Question: I am building a site where candidates can post their resume and employers can post their jobs.
The employers can post a job with multiple qualifications and I saved it in database like this 'PHP,Javascript,ASP'. Now I want admin to be able to select the candidates who are eligible for a post.
I have written the query:
'''
$sql = "
SELECT
cand_f_name,
cand_l_name,
cand_qualification,
cand_phone,
cand_email,
cand_experience_yr,
cand_experience_mn,
cand_message,
cand_id
FROM
tbl_cand_data
WHERE
cand_qualification LIKE '%$emp_q%'
'''
But it is not showing the expected result. I think my condition 'cand_qualification LIKE '$emp_q'' is wrong.
My tbl_cand_data :
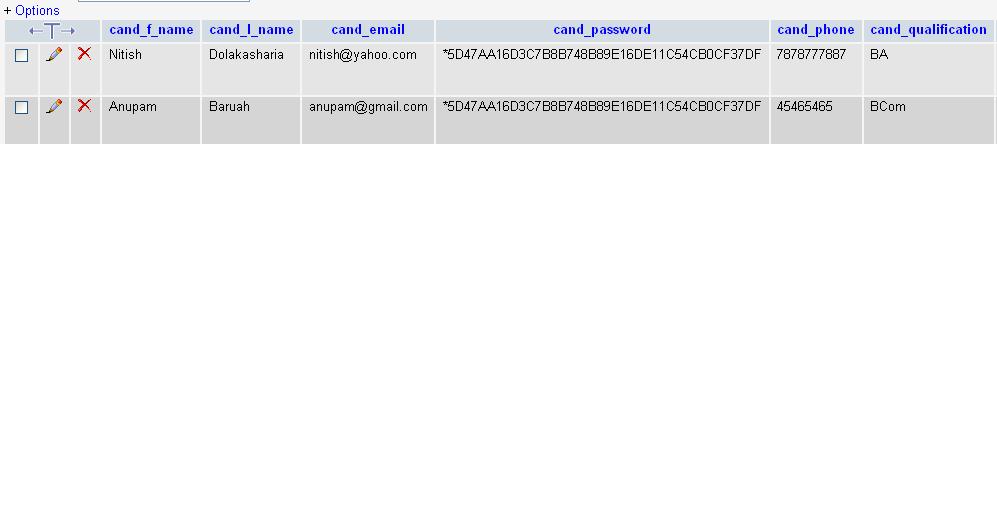
Answer: If you are doing a <URL> query you should include wildcards, as they will match a string containing, otherwise just do an exact match using =:
'''
// String match
WHERE
cand_qualification LIKE '%emp_q%';
// Exact match
WHERE
cand_qualification = '$emp_q';
// You could try a WHERE IN clause as well
WHERE cand_qualification IN ('$emp_q');
// Values have to be quoted individually
WHERE cand_qualification IN ('BA','BSc','BCom');
// If you have an array you can do this:
$myArray = array('BA', 'BSc', 'BCom');
$emp_q = "'" . implode("','", $myArray) . "'"; //Output 'BA', 'BSc', 'BCom'
'''